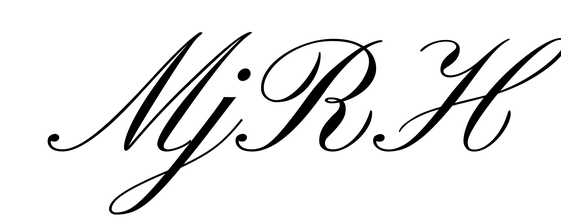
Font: PinyonScript-Regular